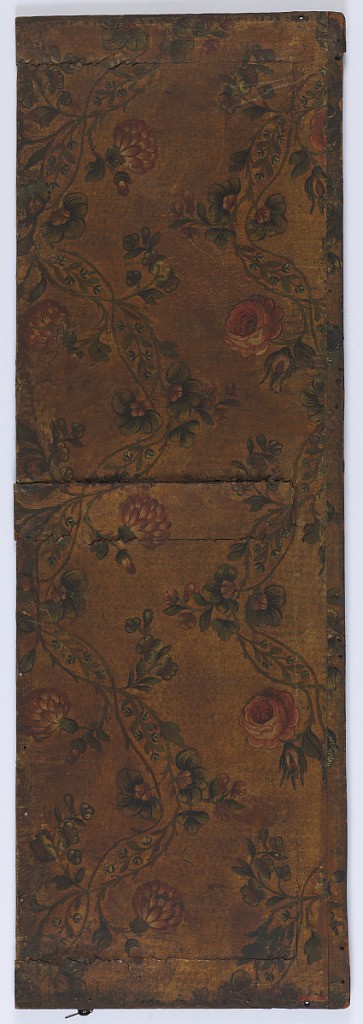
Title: Sidewall
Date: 1750
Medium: leather, silvered, varnished and painted
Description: Vining floral pattern. Red flowers and blue flowers in intertwined vine. Painted in colors on embossed ground.